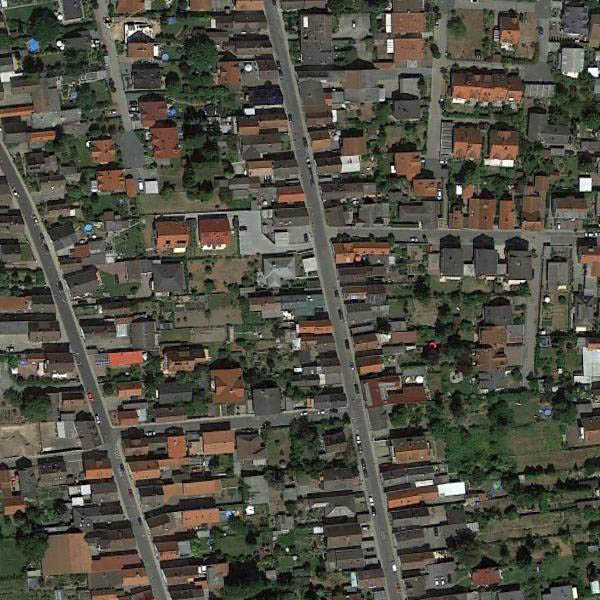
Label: DenseResidential